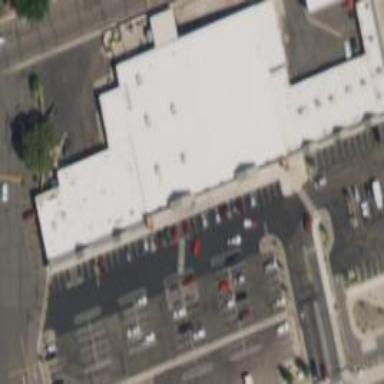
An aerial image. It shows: Supermarket.